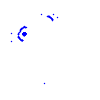
Particle: proton